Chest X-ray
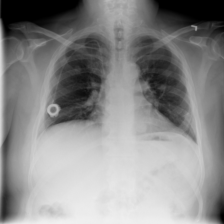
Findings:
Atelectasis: negative
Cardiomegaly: negative
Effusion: negative
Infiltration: negative
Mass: negative
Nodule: negative
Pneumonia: negative
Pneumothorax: negative
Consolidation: negative
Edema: negative
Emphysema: negative
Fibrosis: negative
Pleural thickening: negative
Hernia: negative